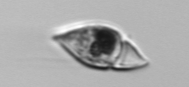
Label: Amphidinium